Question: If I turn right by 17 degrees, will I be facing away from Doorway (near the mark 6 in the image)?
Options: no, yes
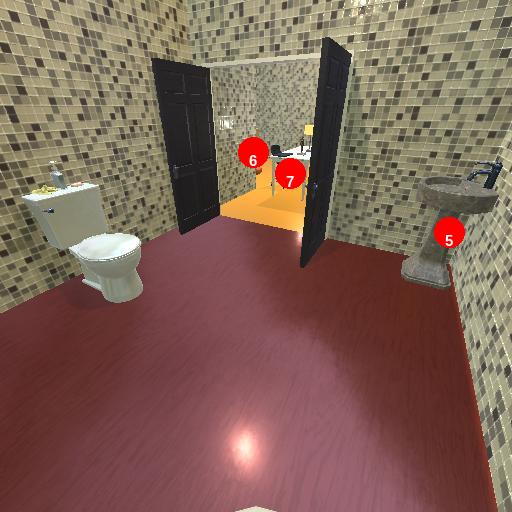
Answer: no